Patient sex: M
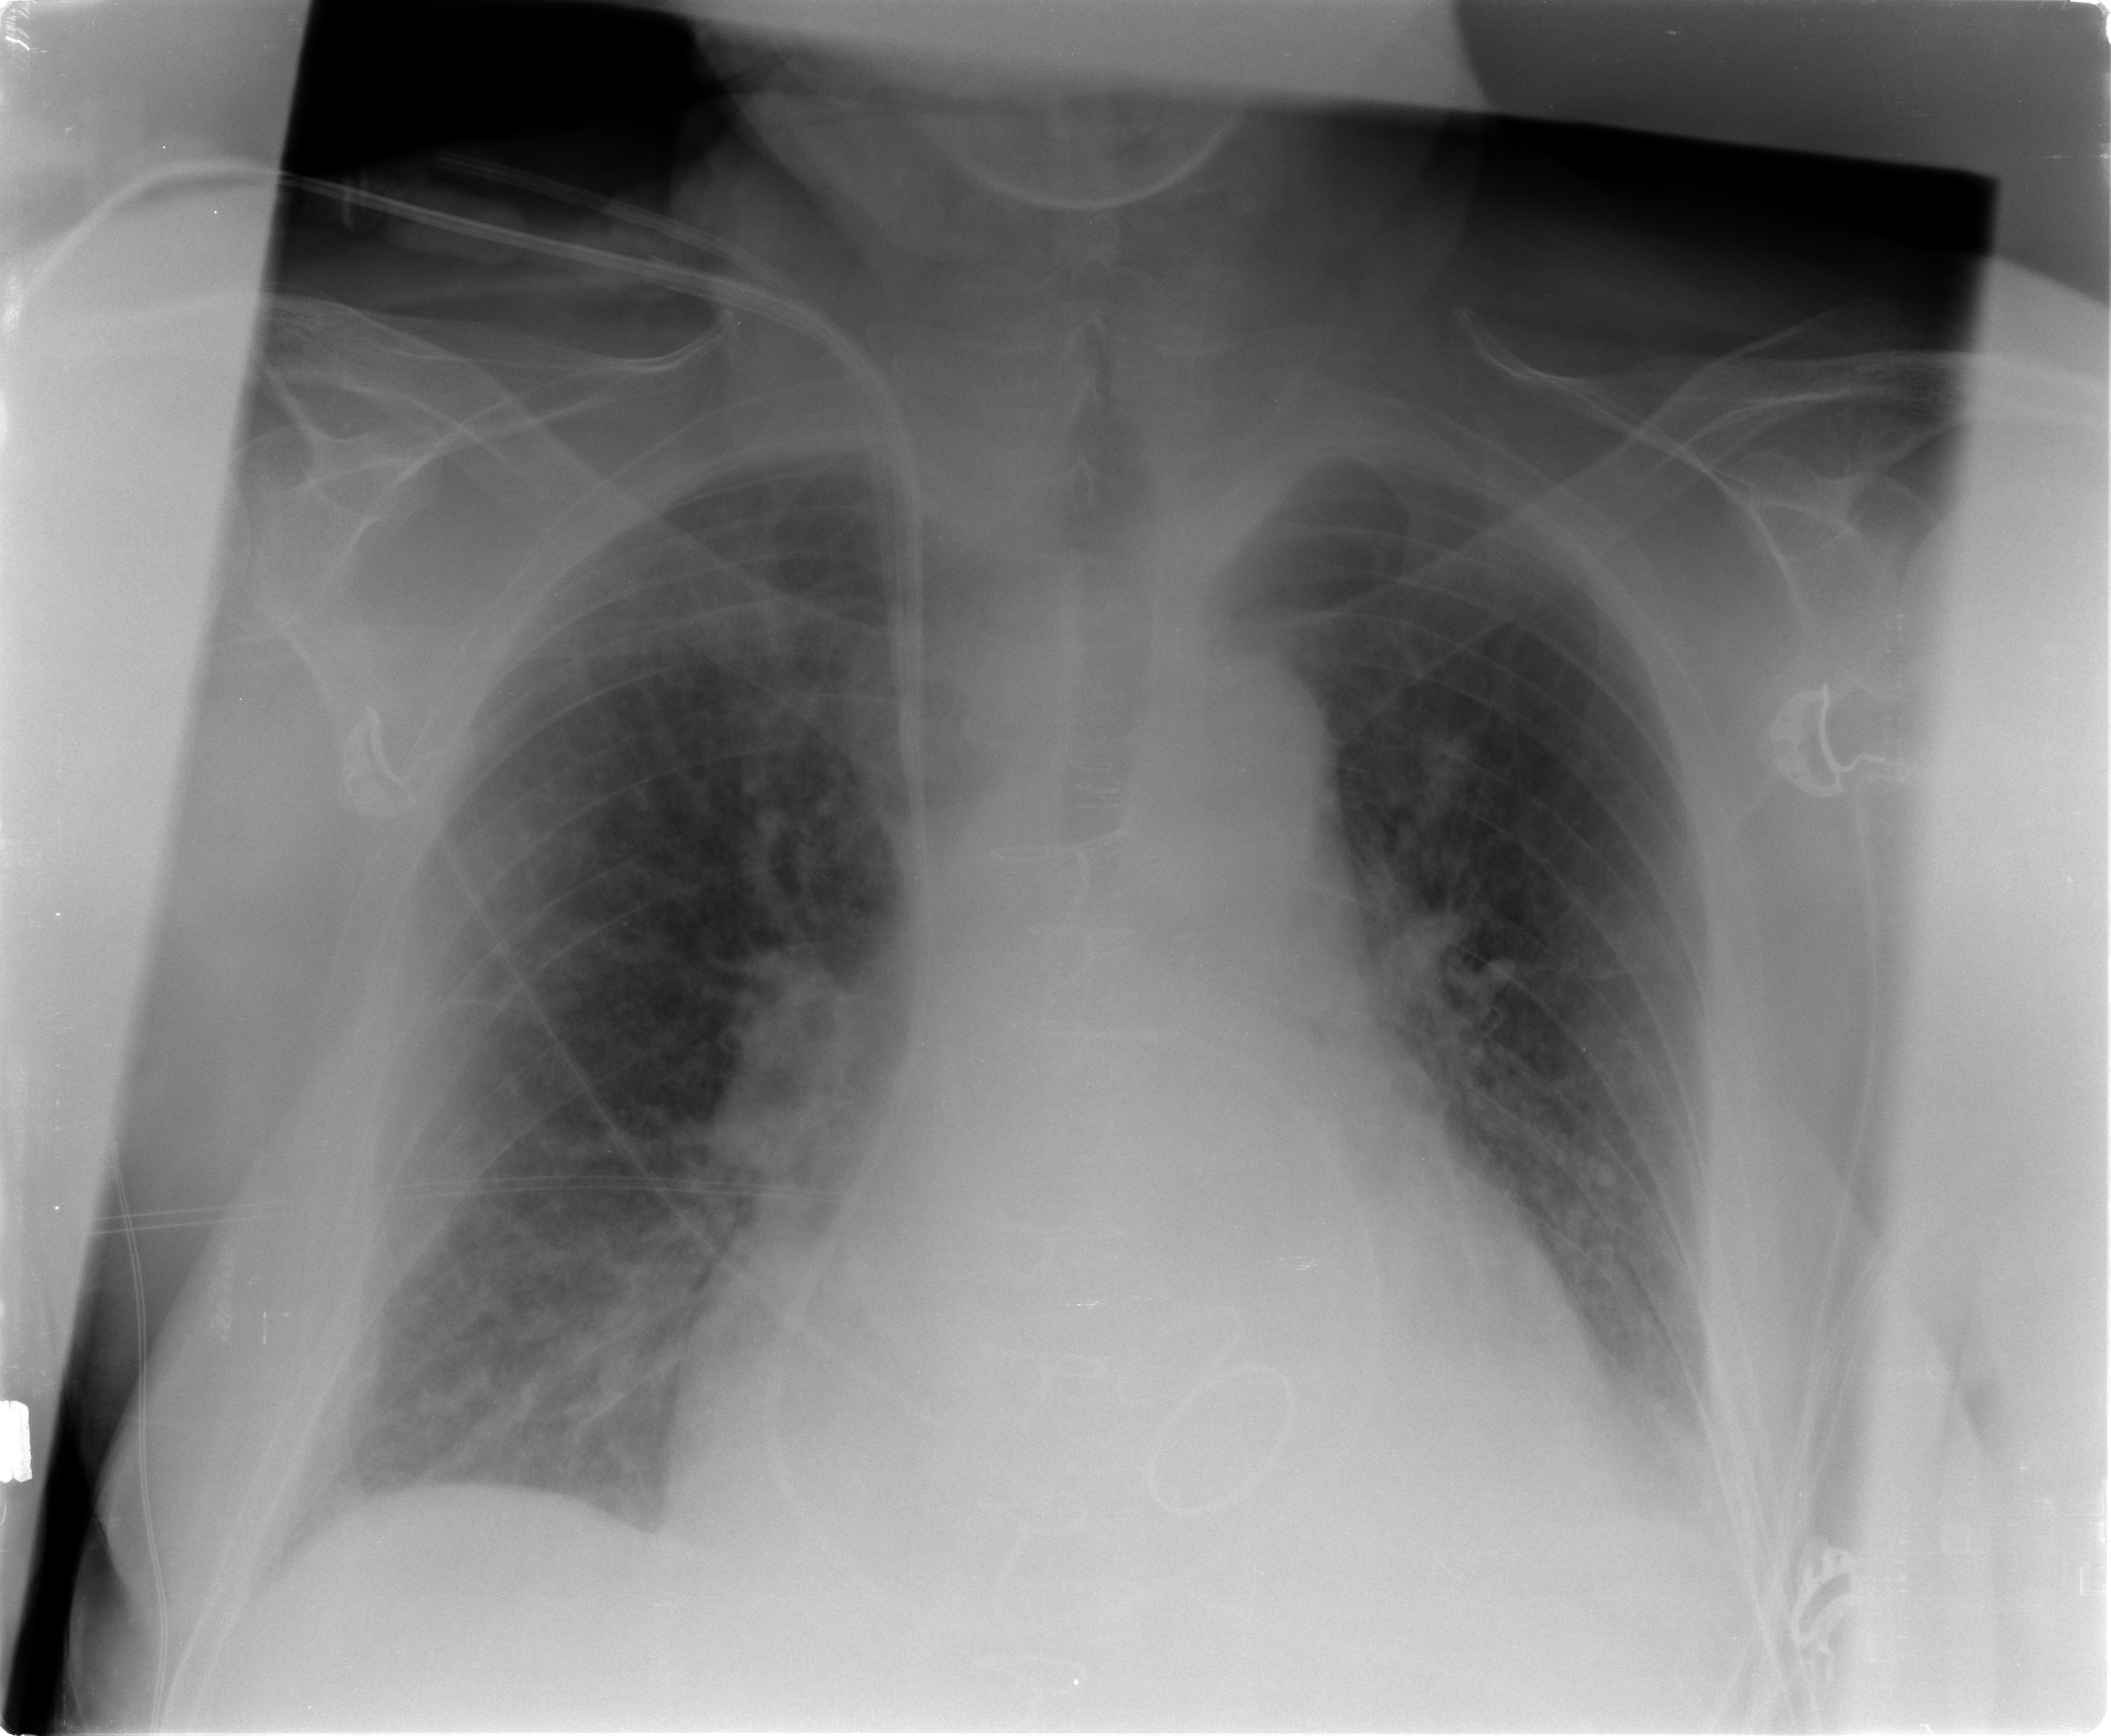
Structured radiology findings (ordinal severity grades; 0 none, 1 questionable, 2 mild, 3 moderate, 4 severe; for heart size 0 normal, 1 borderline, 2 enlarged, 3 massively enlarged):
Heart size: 2
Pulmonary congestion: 2
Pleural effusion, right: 0
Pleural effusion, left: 1
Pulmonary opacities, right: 2
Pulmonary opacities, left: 2
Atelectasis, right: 2
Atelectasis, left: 2